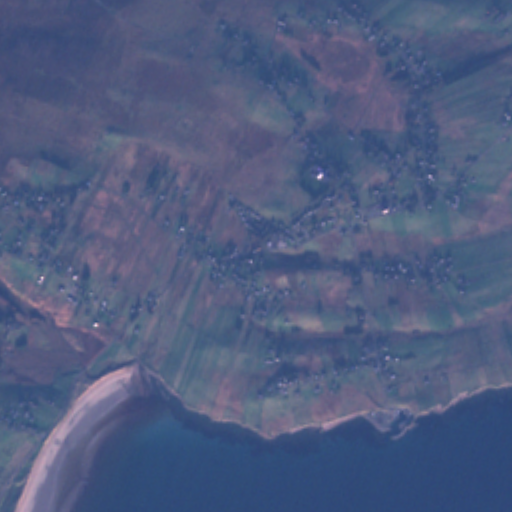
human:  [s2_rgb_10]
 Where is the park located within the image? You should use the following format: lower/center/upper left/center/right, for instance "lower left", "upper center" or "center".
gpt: The park is located in the upper center of the image.
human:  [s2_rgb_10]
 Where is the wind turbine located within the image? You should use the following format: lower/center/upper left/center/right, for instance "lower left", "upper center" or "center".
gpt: The wind turbine is located in the center of the image.
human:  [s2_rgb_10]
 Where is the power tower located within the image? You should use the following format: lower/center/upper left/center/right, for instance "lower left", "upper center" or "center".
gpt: There is no power tower in the image.